Interaction volume radius: 10 \u00c5
Interaction volume height: 10 \u00c5
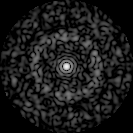
Disorder parameter: 0.8419